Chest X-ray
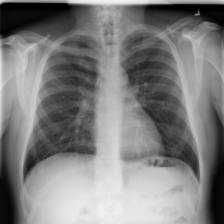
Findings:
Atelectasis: negative
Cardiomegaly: negative
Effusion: negative
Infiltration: positive
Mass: negative
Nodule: negative
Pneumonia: negative
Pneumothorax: negative
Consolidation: negative
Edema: negative
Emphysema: negative
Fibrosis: negative
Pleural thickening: negative
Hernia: negative